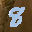
Label: 8